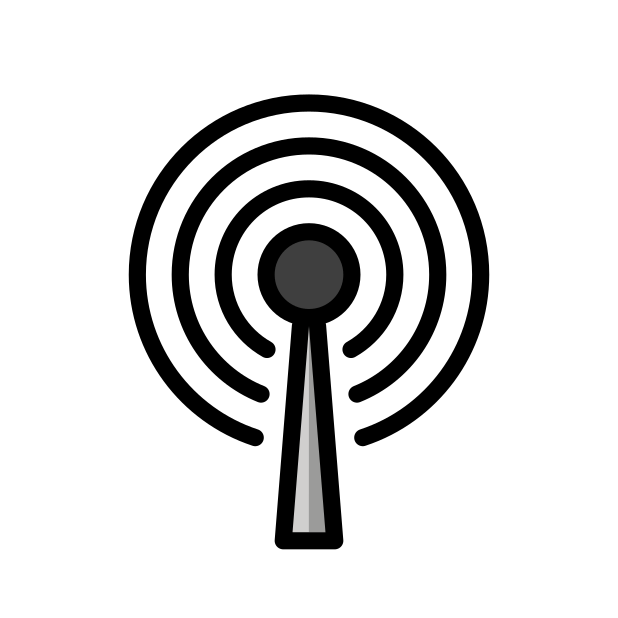
ibeacon